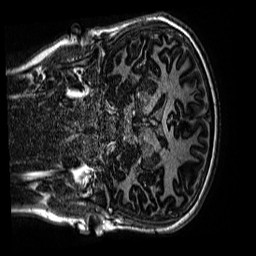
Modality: MP2RAGE
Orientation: coronal
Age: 11
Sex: male
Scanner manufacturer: siemens
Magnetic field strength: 3 T
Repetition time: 4 s
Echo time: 0.00299 s